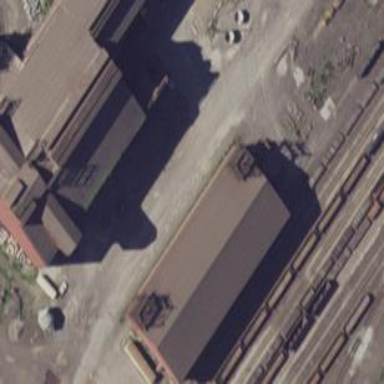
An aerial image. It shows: Industrial building.